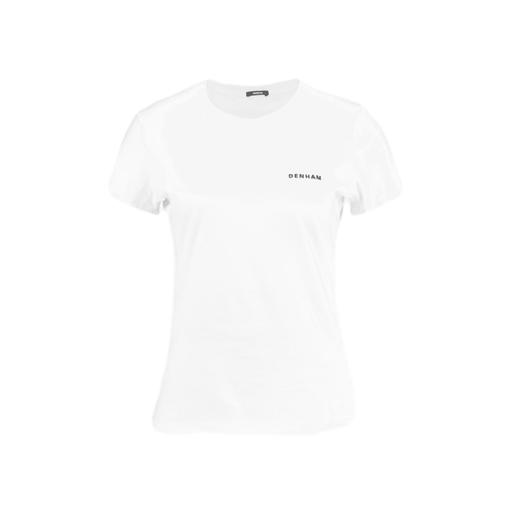
white logo-print t-shirt, white t-shirt and black letters, bonjour graphic t-shirt, white background